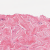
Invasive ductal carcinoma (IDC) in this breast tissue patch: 0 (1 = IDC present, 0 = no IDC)